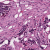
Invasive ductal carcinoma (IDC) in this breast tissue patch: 1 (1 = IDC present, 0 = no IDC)